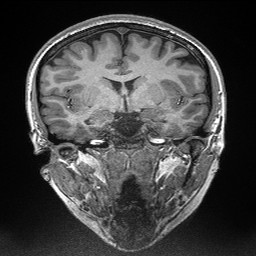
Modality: T1w
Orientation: sagittal
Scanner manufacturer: siemens
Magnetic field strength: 3 T
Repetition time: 2.3 s
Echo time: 0.00298 s